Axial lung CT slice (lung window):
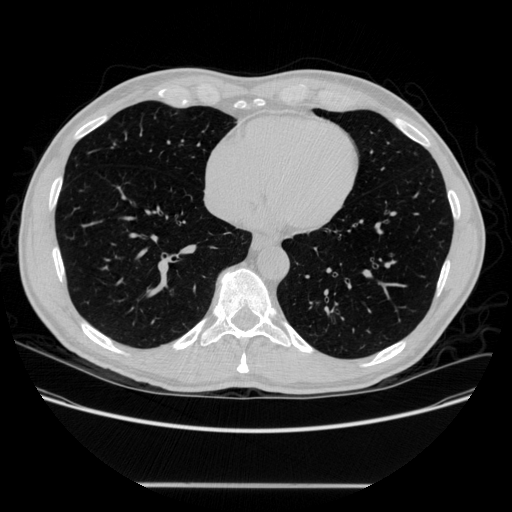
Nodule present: no